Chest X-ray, PA view. Patient: 39 years old, sex M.
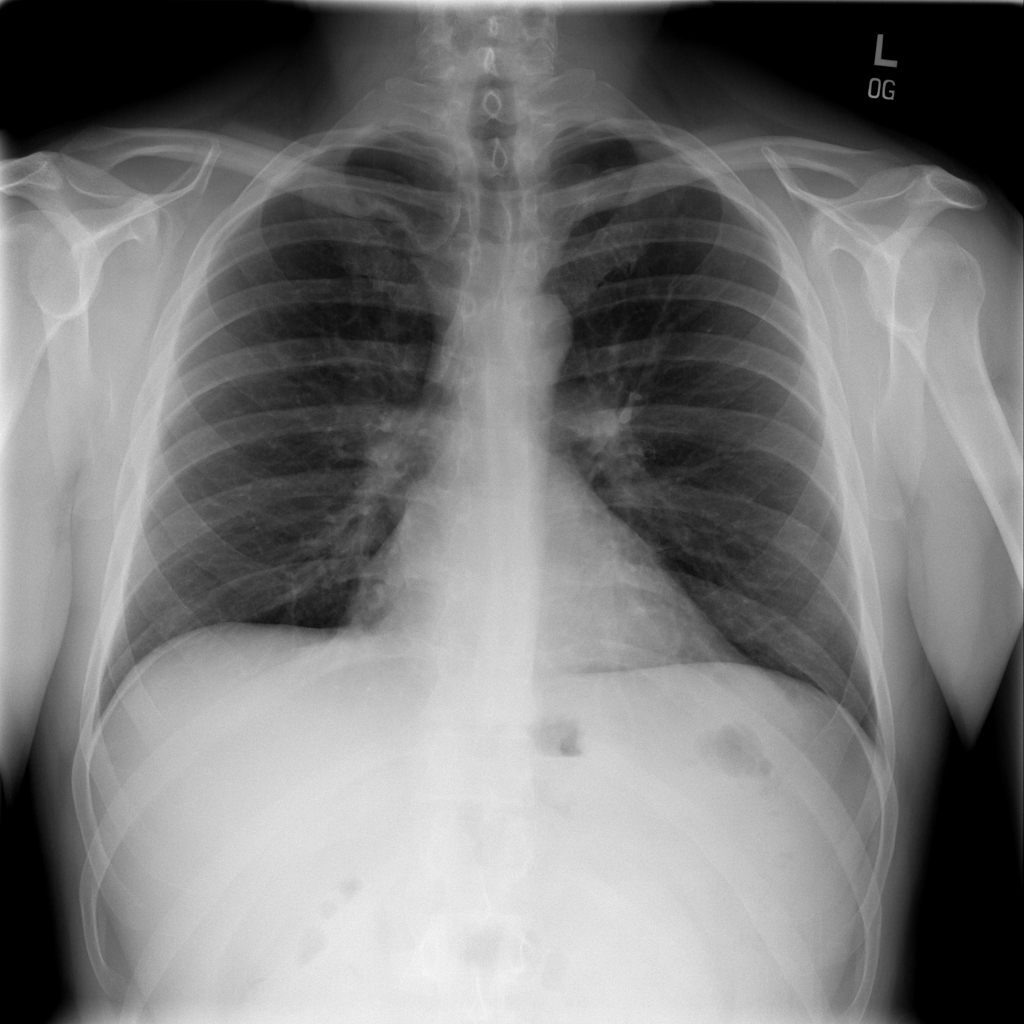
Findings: No Finding